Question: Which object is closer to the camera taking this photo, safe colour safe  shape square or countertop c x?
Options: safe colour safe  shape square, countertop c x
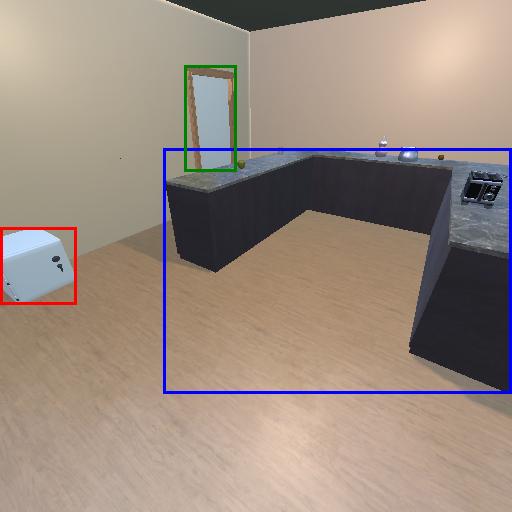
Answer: safe colour safe  shape square